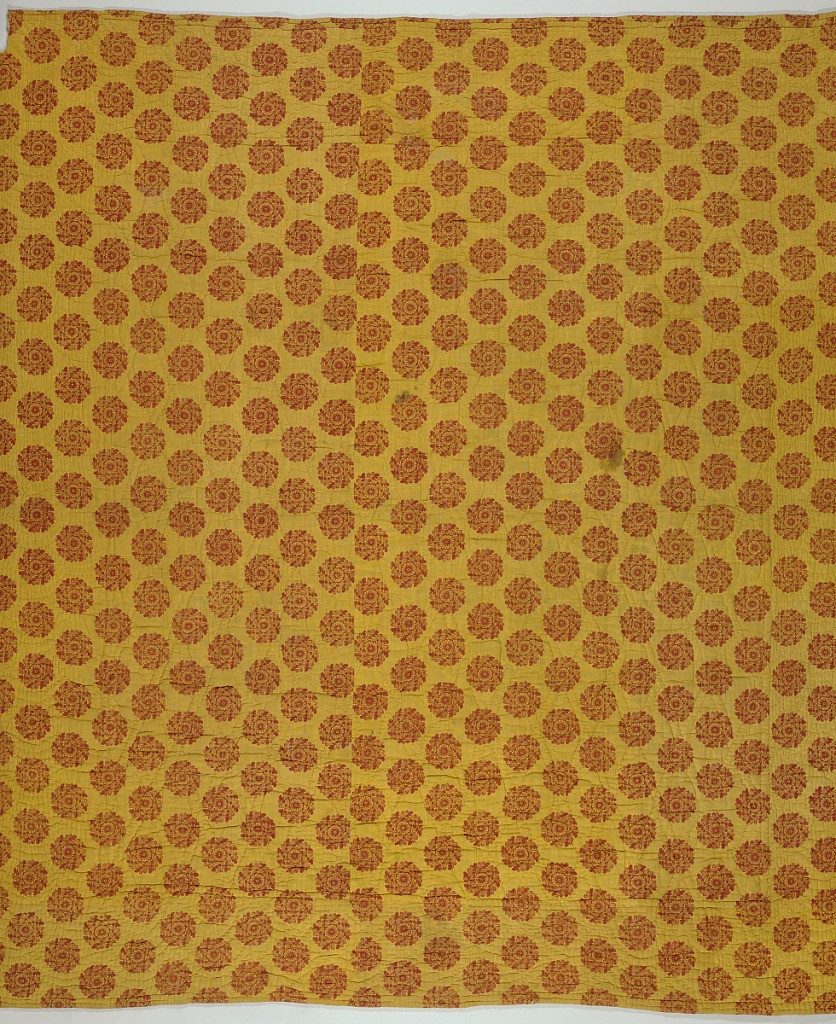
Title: Quilt
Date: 18th–early 19th century
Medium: cotton Technique: printed by engraved roller on plain weave; running stitches throuhg three layers
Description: Quilt one side of which is large piece of early 19th century relief-printed fabric with an all-over pattern of small rosette in red on a yellow background in a half-drop repeat. The opposite face is a piecing of three painted fabric fragments: 1) 18th century intaglio print in red with large scale pattern of peacocks in a tree, still life with musical instruments, a scarf in the branch of a tree; 2) 18th century intaglio print with landscape scenes including a procession; 3) 18th century relief print in red with a domestic scene of children dancing and playing instruments with adults in a garden. Pieces of yellow 2/2 twill fabric used on the piece side as part of the border.